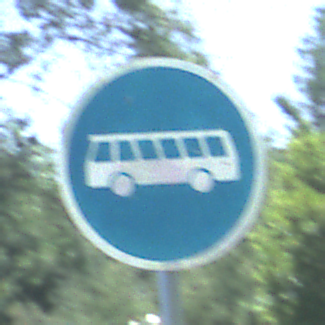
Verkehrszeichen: Busssonderstreifen
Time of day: Midday
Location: Outdoor (Nature)
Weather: Clear
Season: Summer
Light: Natural